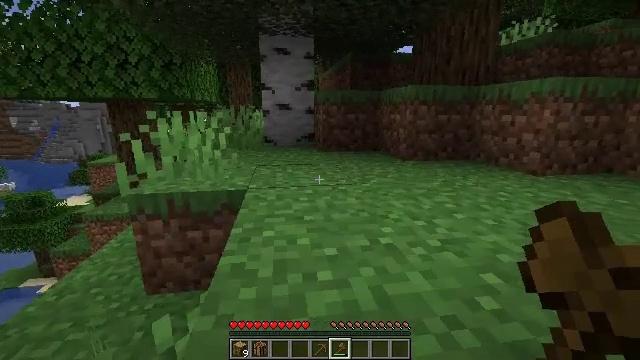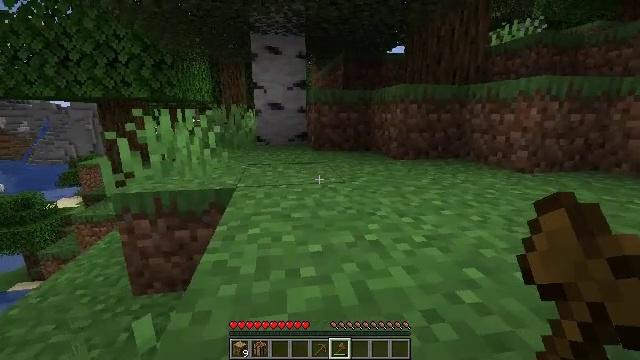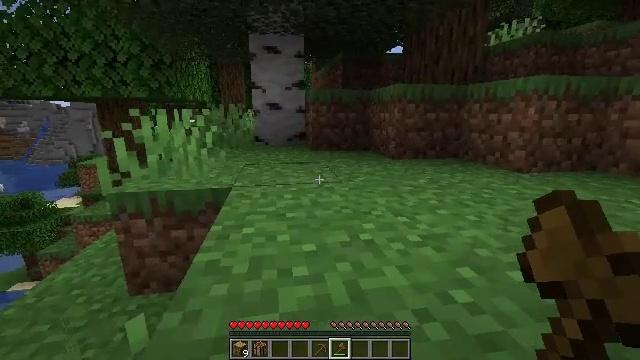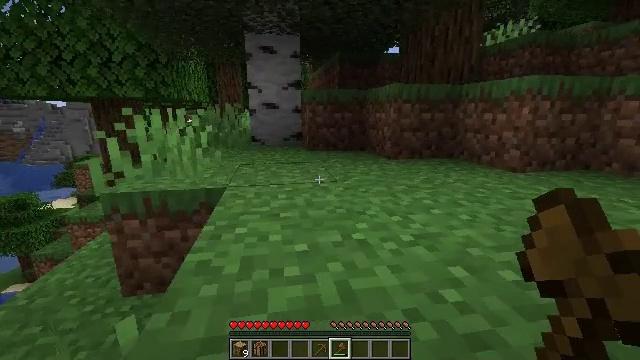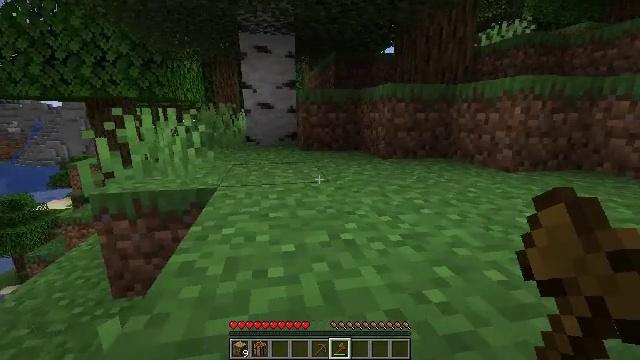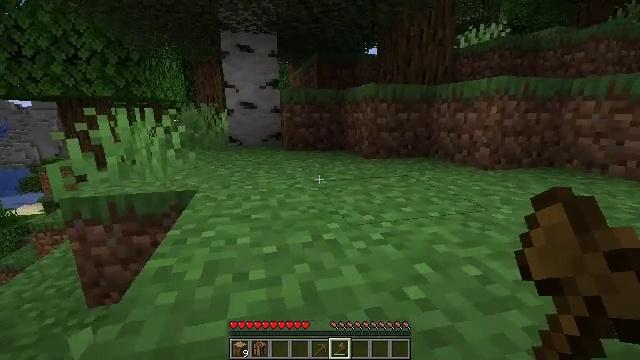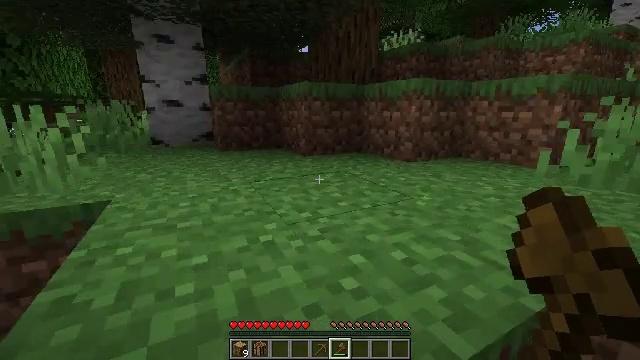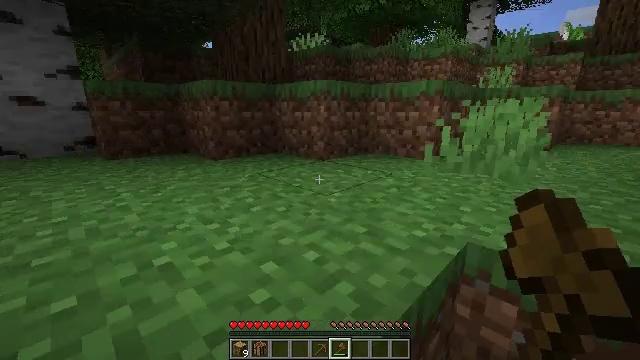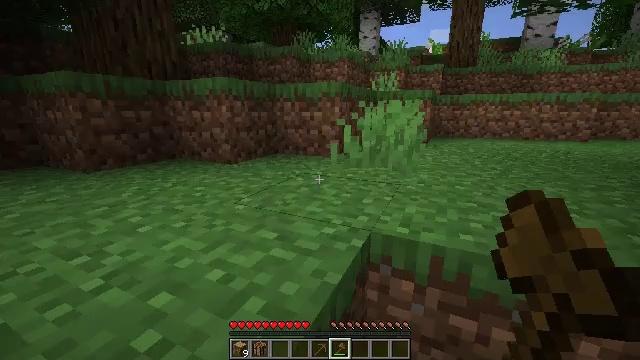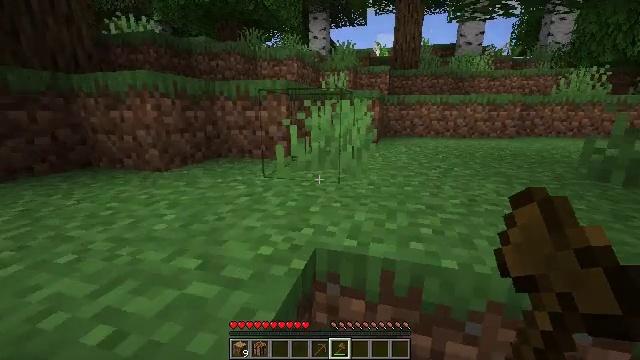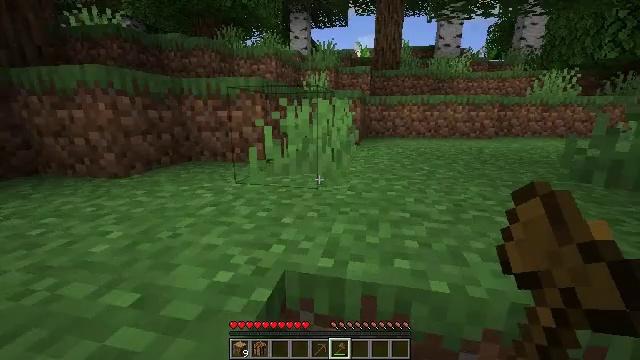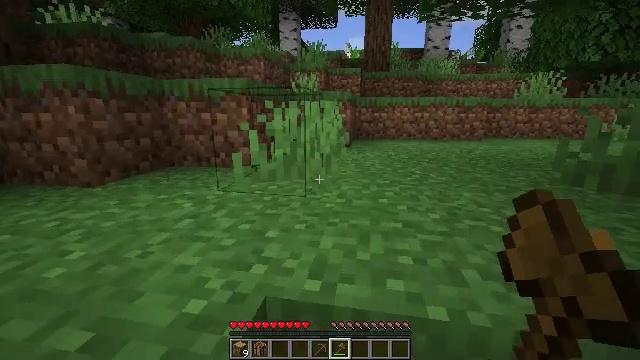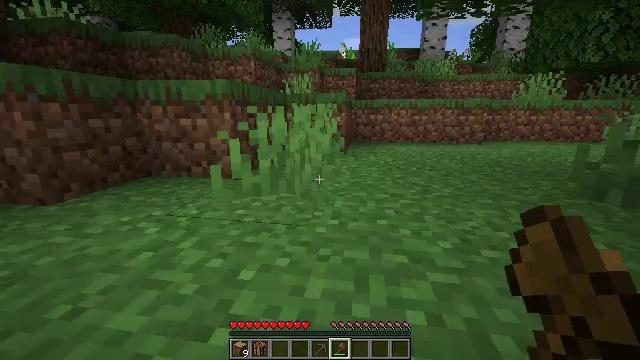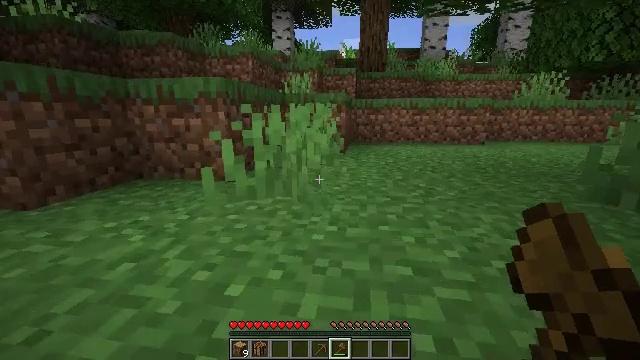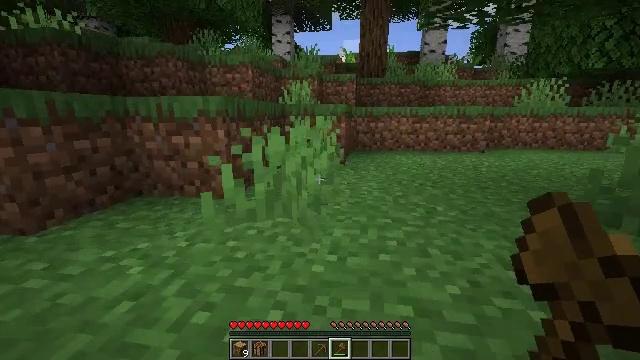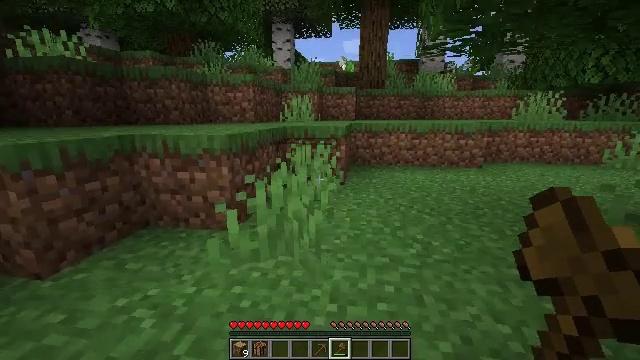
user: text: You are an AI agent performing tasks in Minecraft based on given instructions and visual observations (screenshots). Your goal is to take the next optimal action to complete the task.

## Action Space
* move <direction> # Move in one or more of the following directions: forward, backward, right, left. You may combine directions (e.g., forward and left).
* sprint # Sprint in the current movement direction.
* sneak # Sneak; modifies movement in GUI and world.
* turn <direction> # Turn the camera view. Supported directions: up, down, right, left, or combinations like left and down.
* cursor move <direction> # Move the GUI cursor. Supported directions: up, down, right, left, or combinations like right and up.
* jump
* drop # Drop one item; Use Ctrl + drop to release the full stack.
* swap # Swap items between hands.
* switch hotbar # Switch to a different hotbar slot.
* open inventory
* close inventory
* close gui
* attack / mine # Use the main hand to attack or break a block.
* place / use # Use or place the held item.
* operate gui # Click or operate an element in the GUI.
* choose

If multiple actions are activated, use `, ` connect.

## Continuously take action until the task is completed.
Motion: motion action
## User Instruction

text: Pick the delicate lily of the valley flower.
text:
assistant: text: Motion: move forward, turn right
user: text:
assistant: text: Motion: move forward
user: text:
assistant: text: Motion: move forward
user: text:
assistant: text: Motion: move forward
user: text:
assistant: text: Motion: move forward, turn right
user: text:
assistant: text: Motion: move forward, turn right
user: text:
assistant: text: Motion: move forward, turn right
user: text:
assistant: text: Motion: move forward, turn right
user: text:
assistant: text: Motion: move forward, turn right
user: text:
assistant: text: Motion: move forward, turn right
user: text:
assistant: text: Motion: move forward, turn right
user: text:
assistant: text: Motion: move forward
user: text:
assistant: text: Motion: move forward
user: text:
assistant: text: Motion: move forward, jump
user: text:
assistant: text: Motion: move forward, jump
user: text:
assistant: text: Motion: move forward, jump
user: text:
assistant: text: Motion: move forward, jump
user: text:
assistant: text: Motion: move forward, jump
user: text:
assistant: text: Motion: move forward, jump
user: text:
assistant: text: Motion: move forward
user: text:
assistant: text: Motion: move forward
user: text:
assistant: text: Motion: move forward
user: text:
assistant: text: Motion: move forward
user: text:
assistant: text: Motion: move forward
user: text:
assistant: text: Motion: move forward
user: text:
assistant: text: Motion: move forward
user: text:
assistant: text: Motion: move forward
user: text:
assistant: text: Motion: move forward
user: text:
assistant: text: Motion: move forward
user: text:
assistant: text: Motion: move forward